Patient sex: F
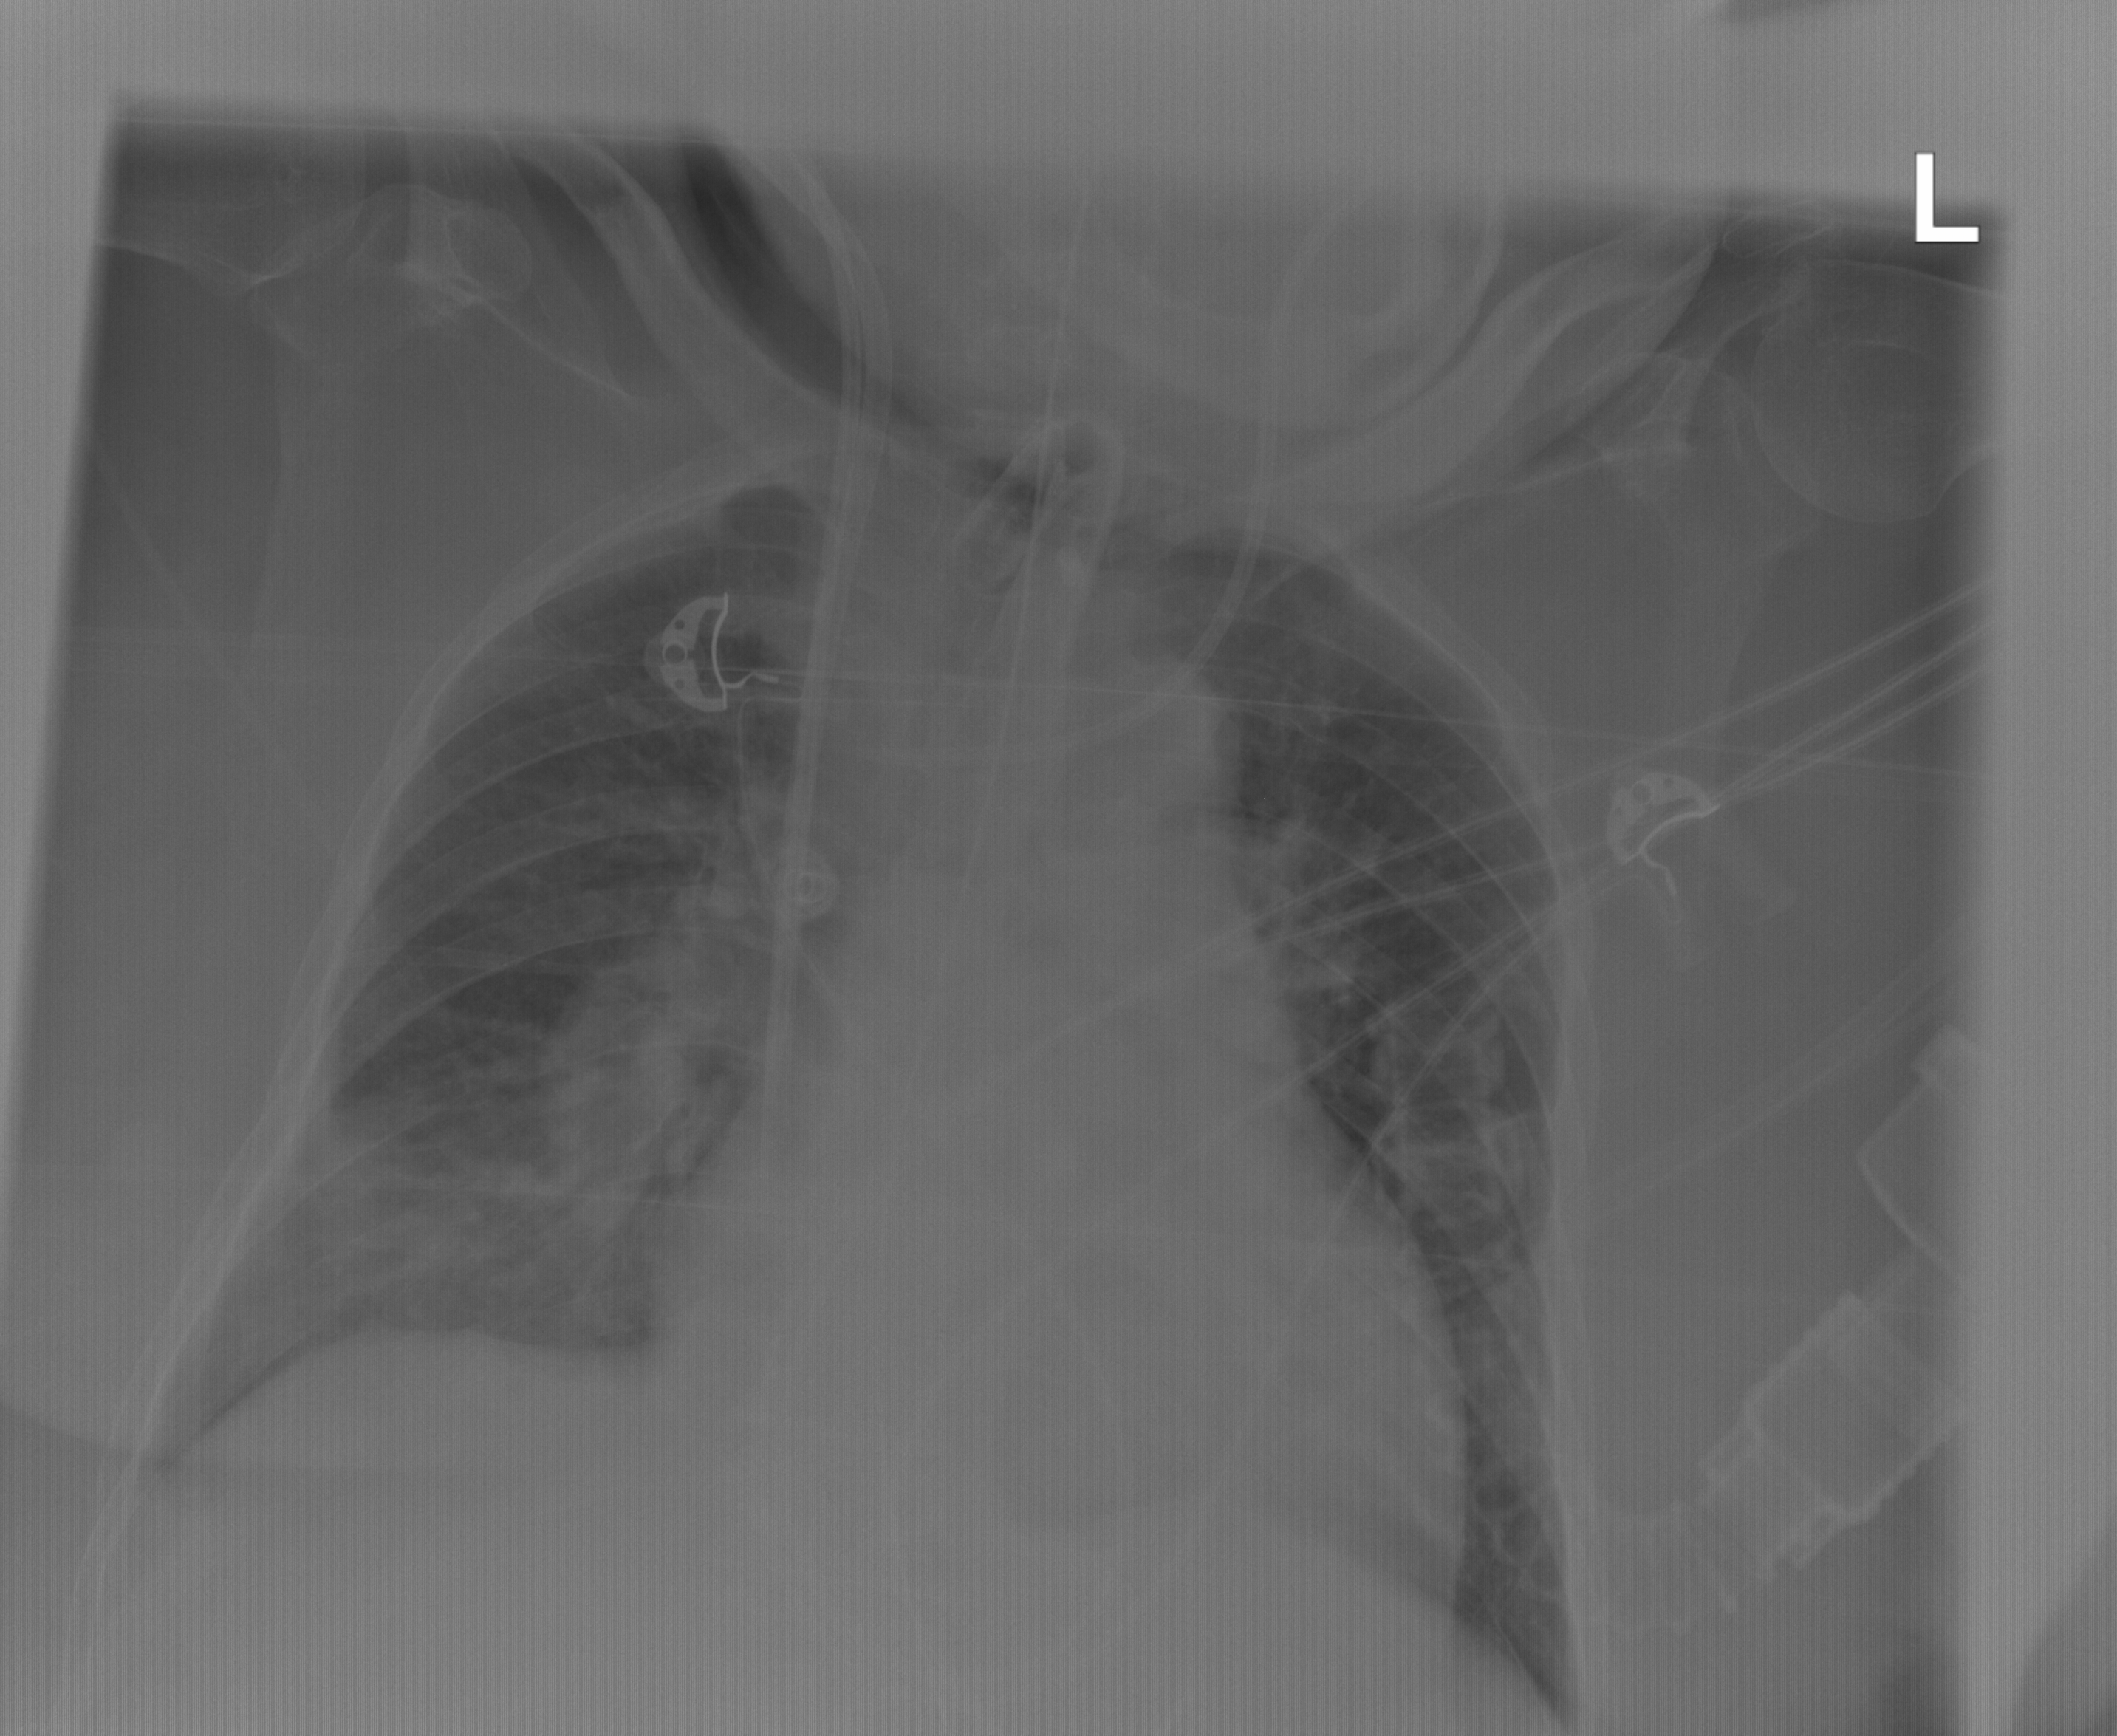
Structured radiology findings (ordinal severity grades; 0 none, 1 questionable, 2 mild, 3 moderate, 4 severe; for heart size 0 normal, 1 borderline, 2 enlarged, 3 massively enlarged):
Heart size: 2
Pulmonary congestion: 1
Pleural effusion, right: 1
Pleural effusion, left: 0
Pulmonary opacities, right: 2
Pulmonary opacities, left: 0
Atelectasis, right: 0
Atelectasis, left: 0